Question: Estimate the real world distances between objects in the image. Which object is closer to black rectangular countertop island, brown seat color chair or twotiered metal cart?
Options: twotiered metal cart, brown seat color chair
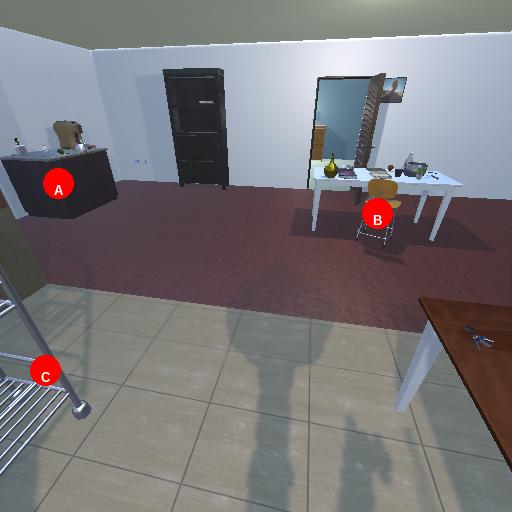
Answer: twotiered metal cart